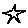
Label: star